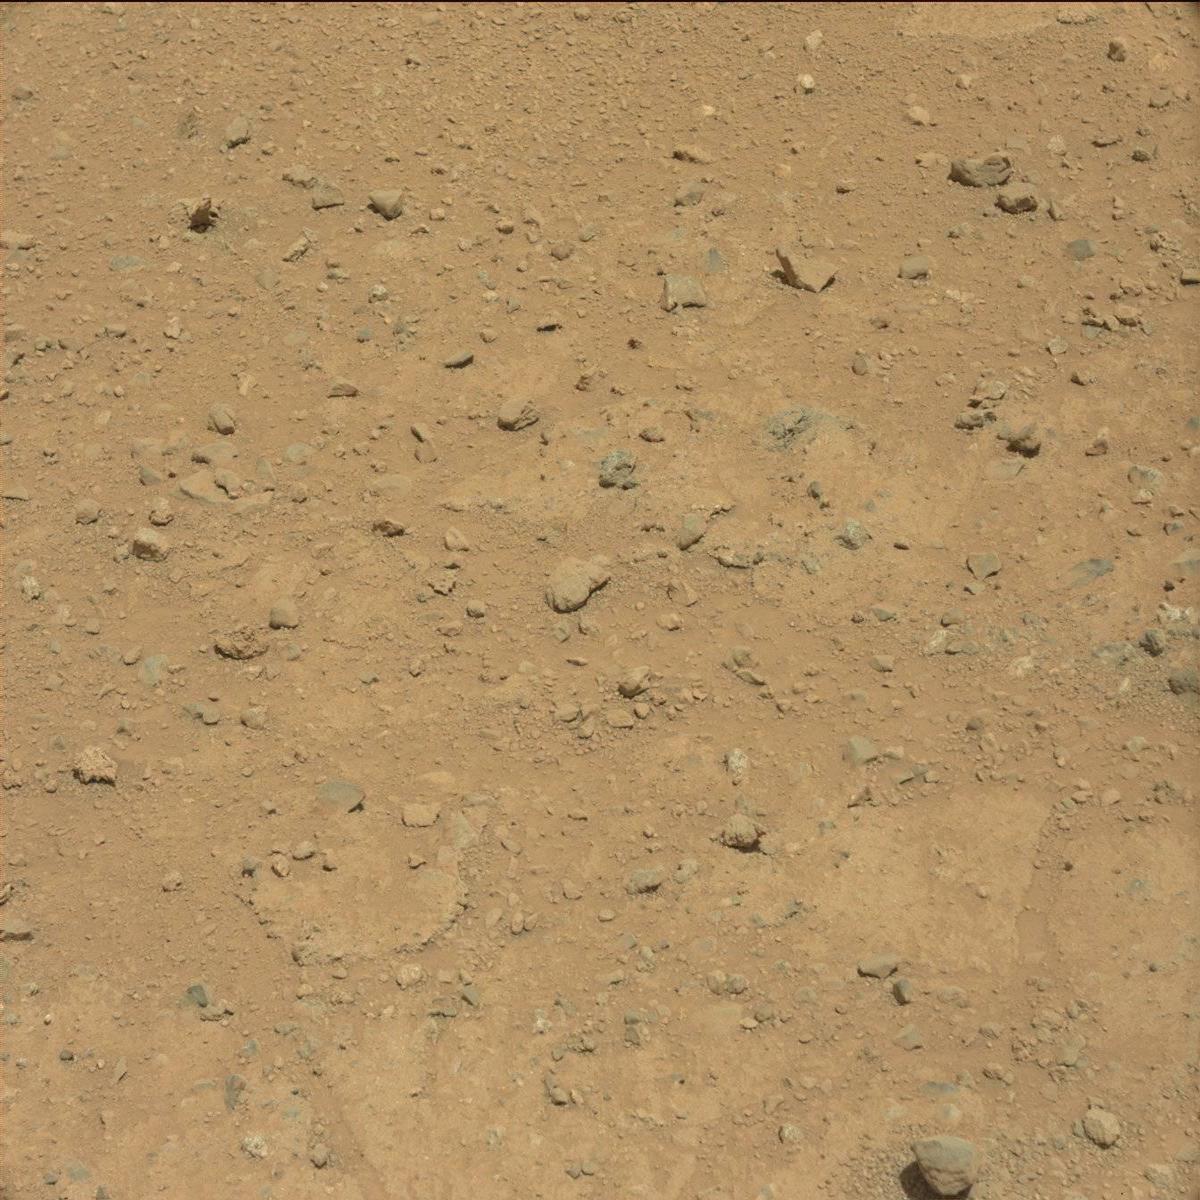
Terrain classes present: Bedrock, Rock, Sand / Soil